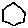
Label: hexagon